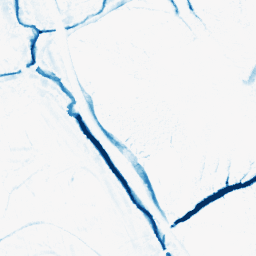
Category: morphological
Decomposition family: morphological_ellipse
Decomposition parameters: operation: closing
width: 10
height: 10
Upsampling method: sinc_blackman
Upsampling parameters: scale: 4
kernel_size: 16
Upsampling scale: 4